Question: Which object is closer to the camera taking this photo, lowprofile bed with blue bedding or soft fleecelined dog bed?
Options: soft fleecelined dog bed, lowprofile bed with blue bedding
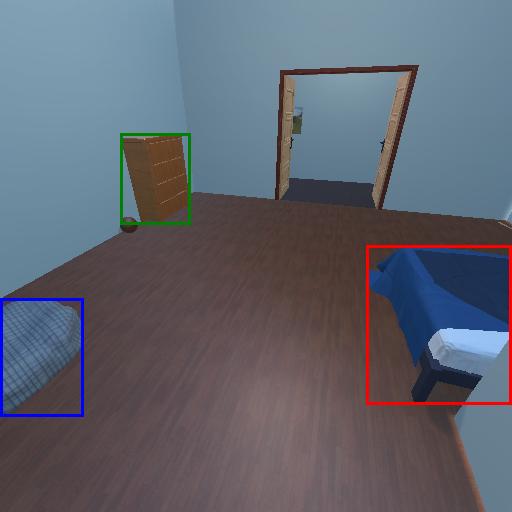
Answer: soft fleecelined dog bed